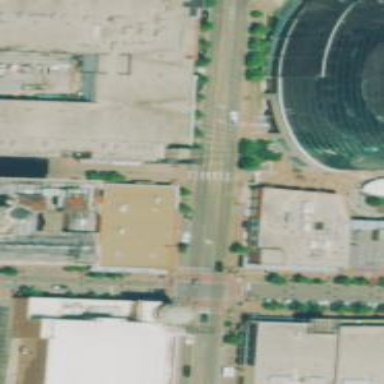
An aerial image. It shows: Secondary road with tram embedded rails.